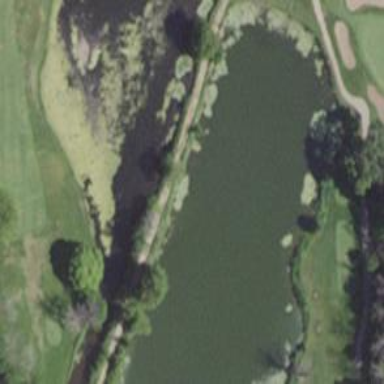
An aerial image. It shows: Serene pond surrounded by nature.